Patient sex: M
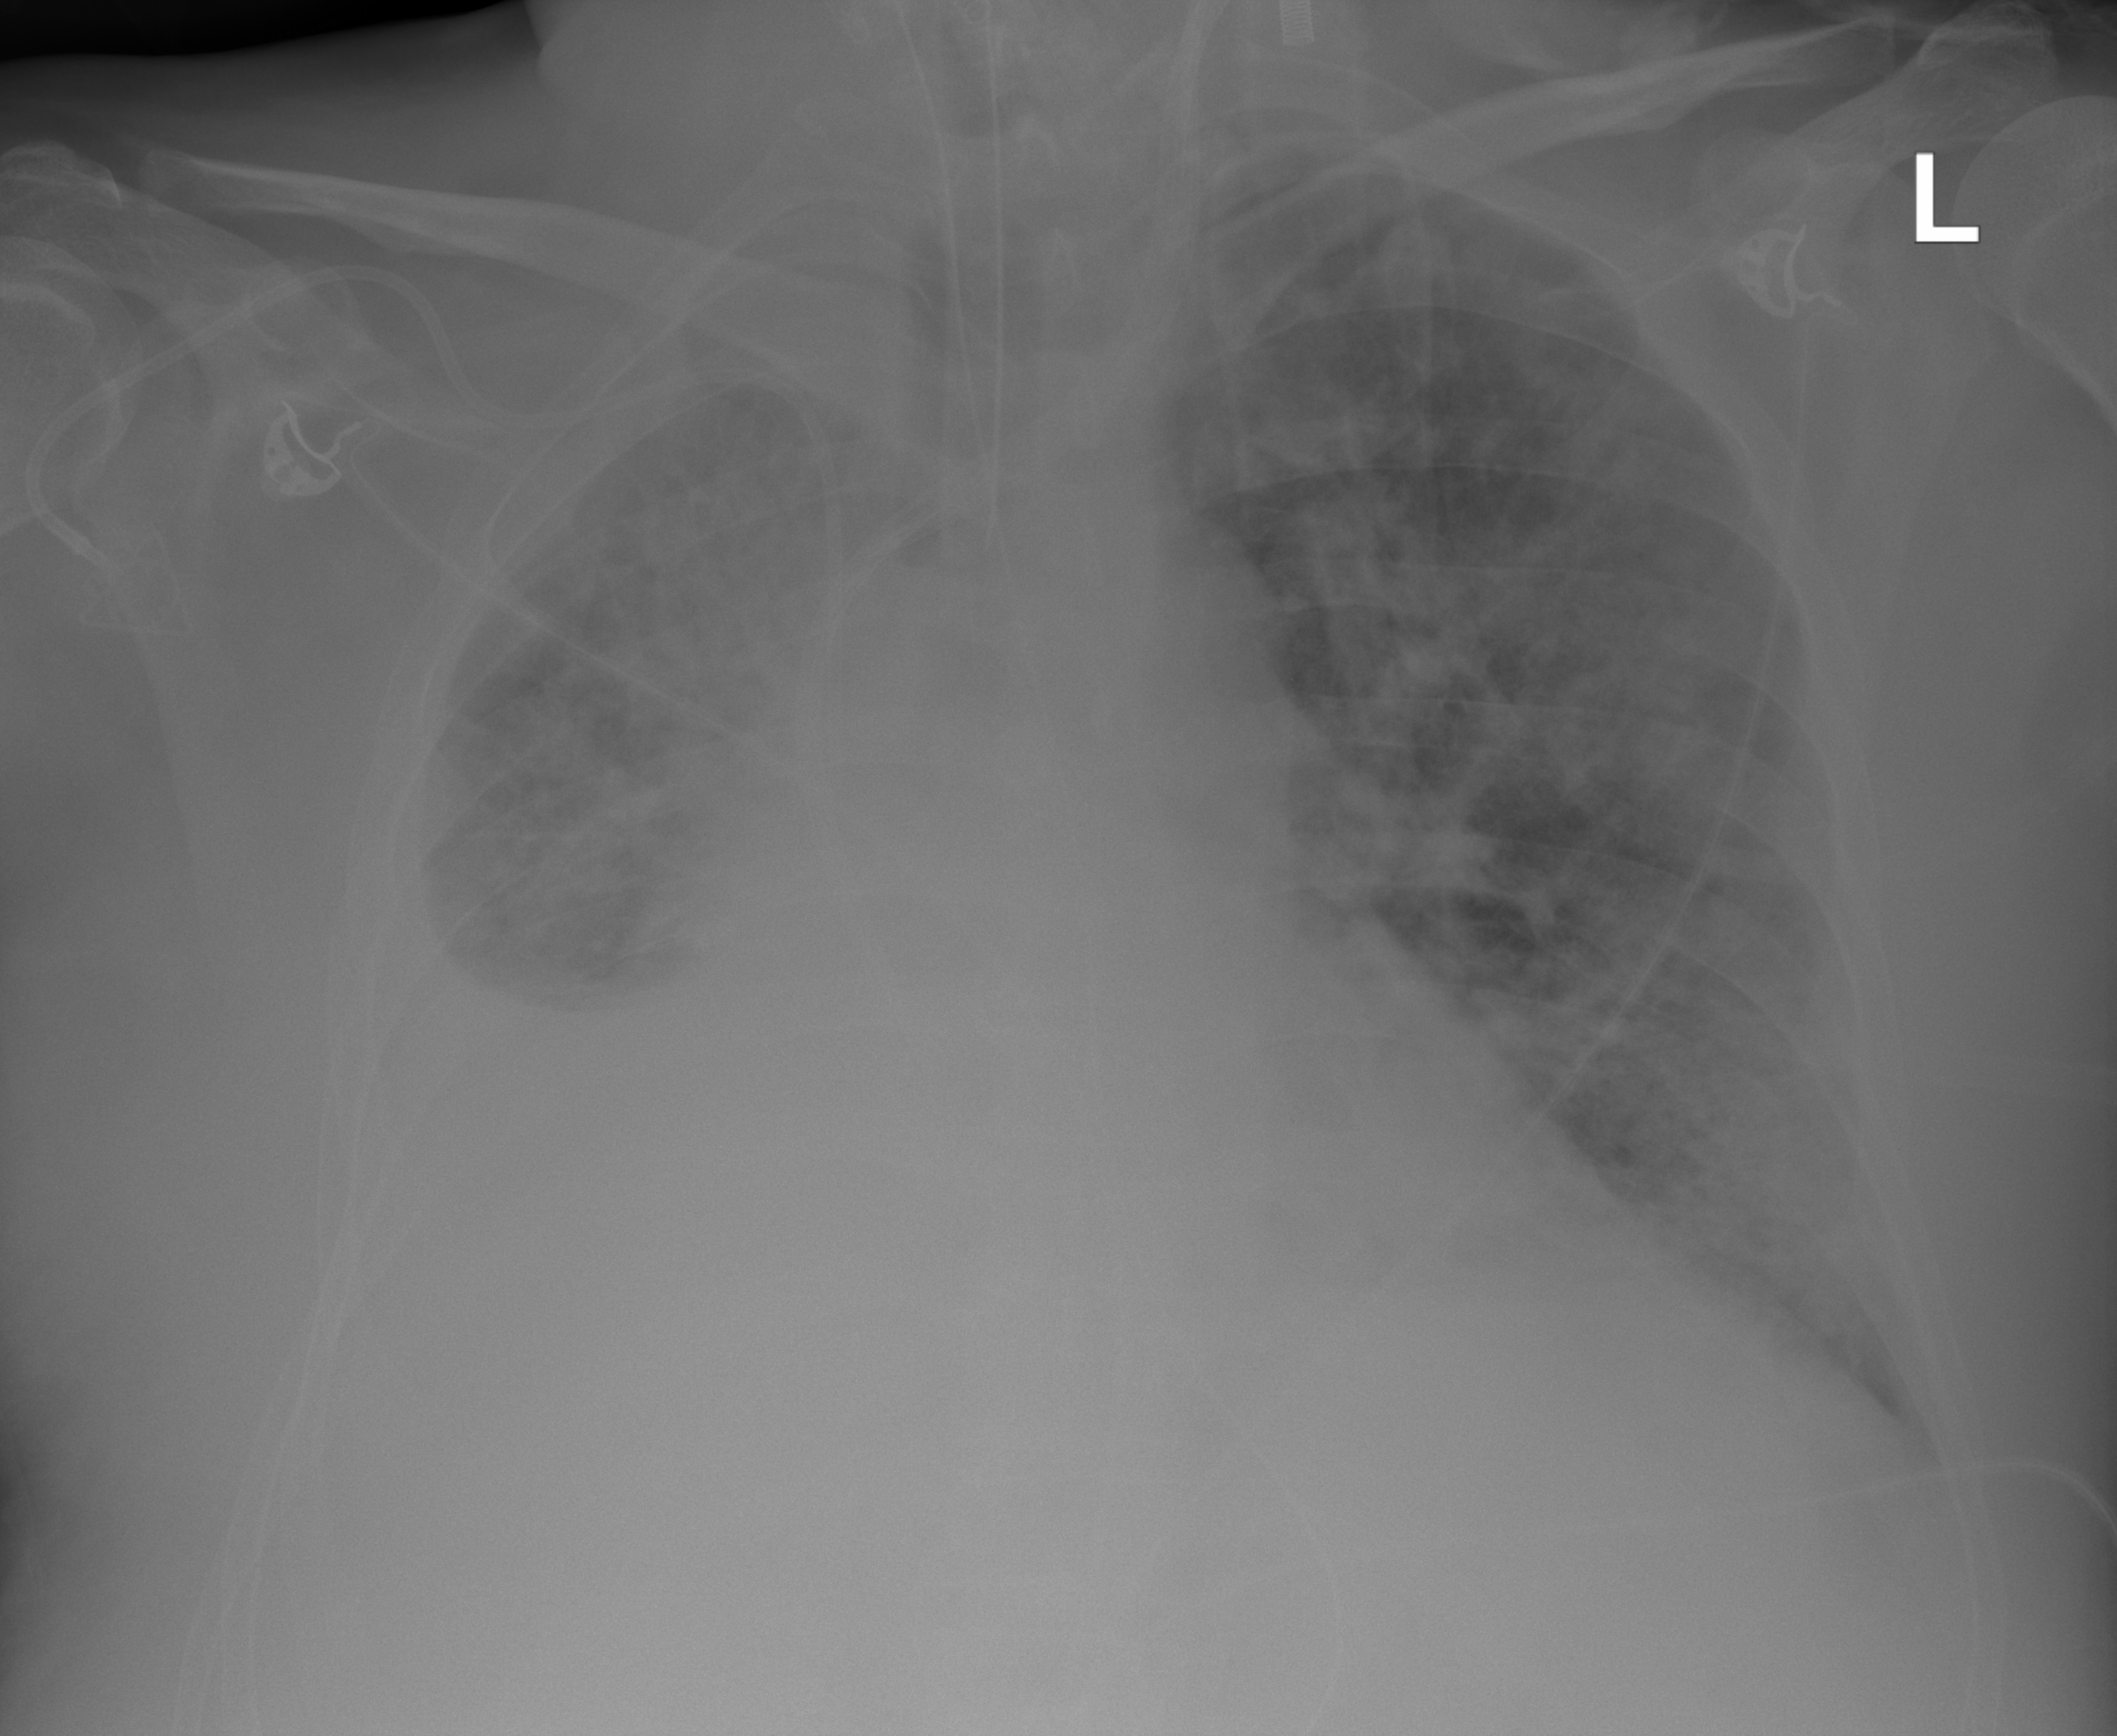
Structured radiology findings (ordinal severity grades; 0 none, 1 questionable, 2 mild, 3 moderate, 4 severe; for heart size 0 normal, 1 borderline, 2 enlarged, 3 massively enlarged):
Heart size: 2
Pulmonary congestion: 2
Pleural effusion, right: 3
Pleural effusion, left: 0
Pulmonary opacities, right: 3
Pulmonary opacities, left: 3
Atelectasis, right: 2
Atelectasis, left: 2